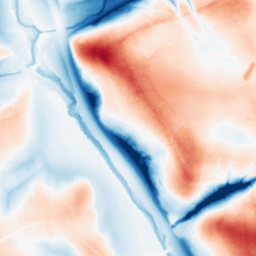
Category: classical
Decomposition family: gaussian_anisotropic
Decomposition parameters: sigma_x: 20
sigma_y: 20
Upsampling method: bicubic_3x
Upsampling parameters: scale: 3
Upsampling scale: 3